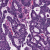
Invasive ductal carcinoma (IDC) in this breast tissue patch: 1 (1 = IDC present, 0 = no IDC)